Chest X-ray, AP view. Patient: 2 years old, sex F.
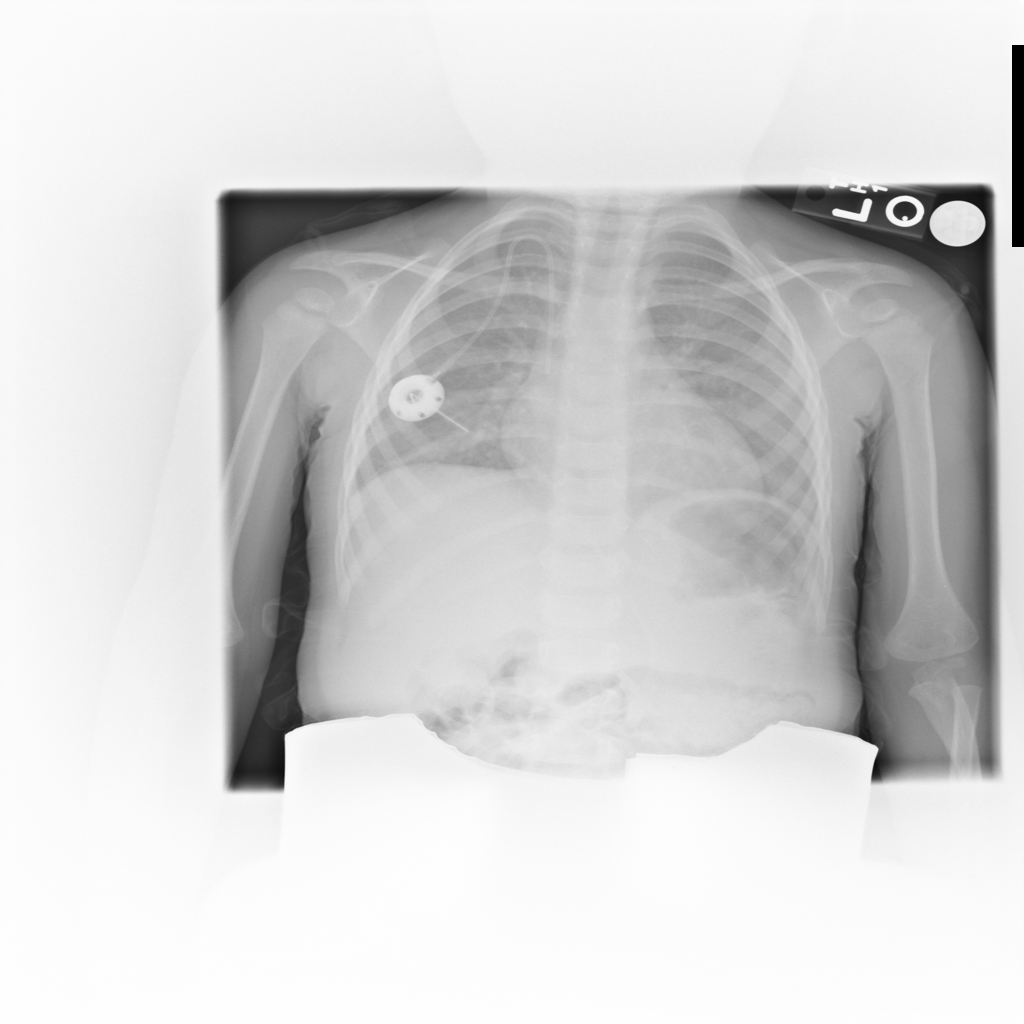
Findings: No Finding